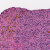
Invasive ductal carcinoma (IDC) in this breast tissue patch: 0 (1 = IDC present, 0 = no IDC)